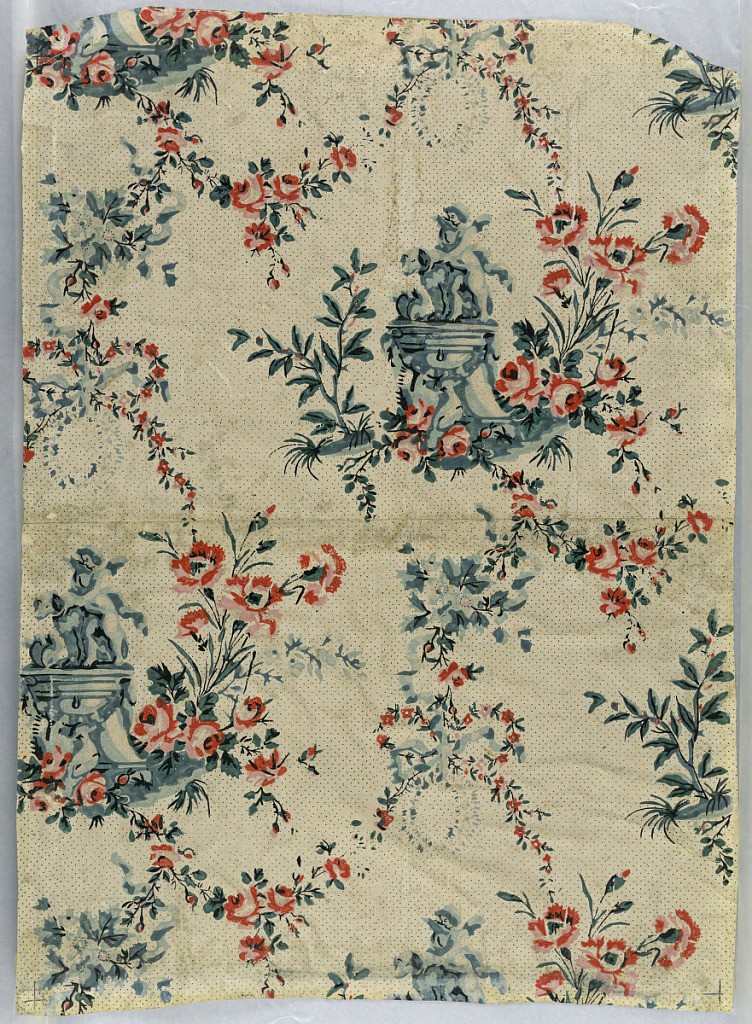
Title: Sidewall
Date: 1780
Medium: Block-printed on handmade paper
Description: Repeating design of putto and dog on pedestal connected by floral swags in random arrangement, with straight across match. Pedestal group, blue-gray. Roses and carnations, pinkish orange. Pin dot background, dark blue on cream.